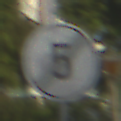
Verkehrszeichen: EndeGeschwindigkeit5
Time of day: SunriseSunset
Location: Outdoor (Suburban)
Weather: PartlyCloudy
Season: NotSpecified
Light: Natural